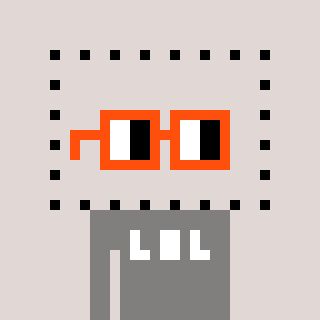
a pixel art character with square orange glasses, a void-shaped head and a bluegrey-colored body on a warm background